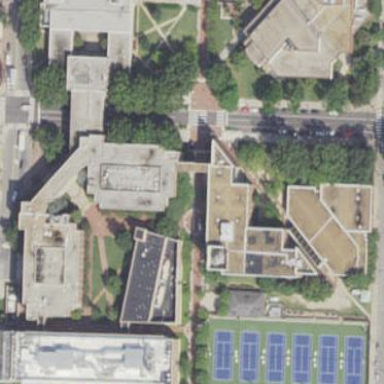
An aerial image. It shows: University building.